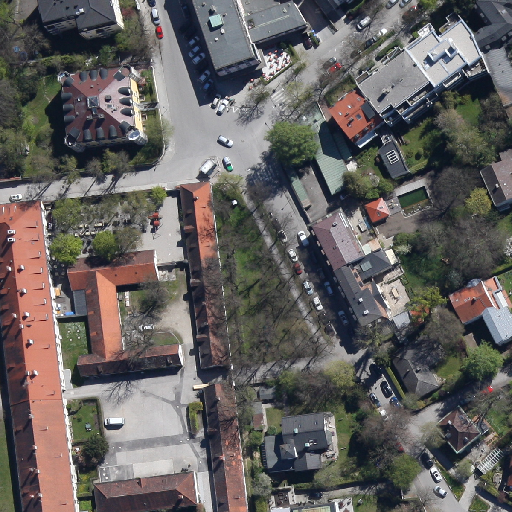
Referring expression: light-duty vehicle driving on the road